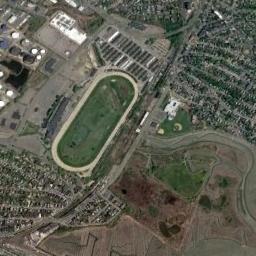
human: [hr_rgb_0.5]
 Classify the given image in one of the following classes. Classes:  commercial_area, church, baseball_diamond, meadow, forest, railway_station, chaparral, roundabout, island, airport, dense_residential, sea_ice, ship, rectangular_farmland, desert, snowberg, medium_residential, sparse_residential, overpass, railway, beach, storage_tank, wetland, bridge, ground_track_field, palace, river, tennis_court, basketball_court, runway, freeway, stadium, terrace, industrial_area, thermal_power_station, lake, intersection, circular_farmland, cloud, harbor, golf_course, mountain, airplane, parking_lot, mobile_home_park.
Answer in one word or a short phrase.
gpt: ground_track_field